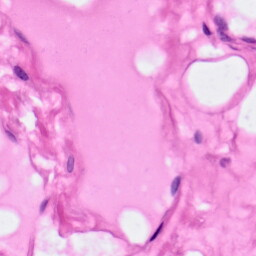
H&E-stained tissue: Pancreatic